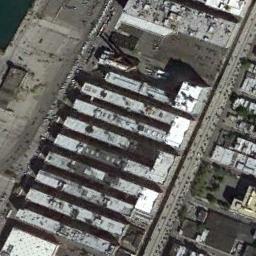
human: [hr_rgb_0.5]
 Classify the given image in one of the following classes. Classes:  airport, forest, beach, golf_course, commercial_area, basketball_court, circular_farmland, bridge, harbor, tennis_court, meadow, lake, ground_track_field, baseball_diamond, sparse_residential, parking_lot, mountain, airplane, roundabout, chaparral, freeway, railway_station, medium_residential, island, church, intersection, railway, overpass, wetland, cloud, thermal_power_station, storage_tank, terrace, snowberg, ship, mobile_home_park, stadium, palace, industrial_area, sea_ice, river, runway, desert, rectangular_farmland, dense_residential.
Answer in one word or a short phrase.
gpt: industrial_area